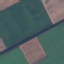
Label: AnnualCrop